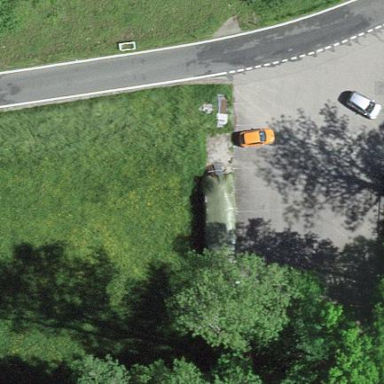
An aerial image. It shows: Parking area.